Brain MRI, t2w sequence, axial 2D slice.
Patient: age 46, sex F, weight 95 kg, height 1.95 m
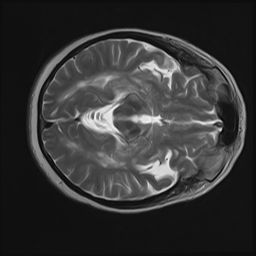